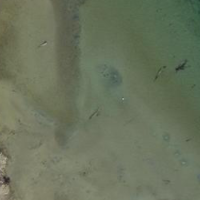
EUNIS habitat code: 14
Species observed at this site:
Anas crecca